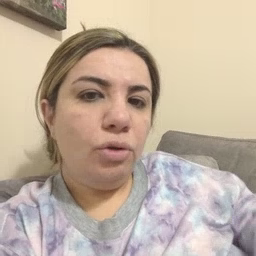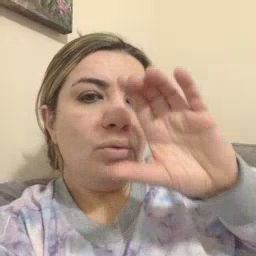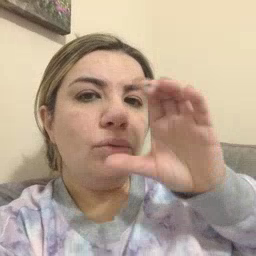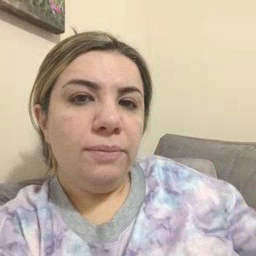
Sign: drink